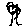
Label: tree